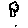
Label: tree